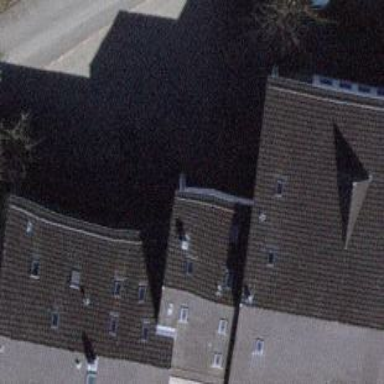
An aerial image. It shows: Building with gabled roof oriented across its structure.